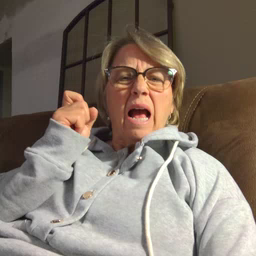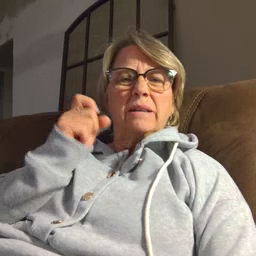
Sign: fast